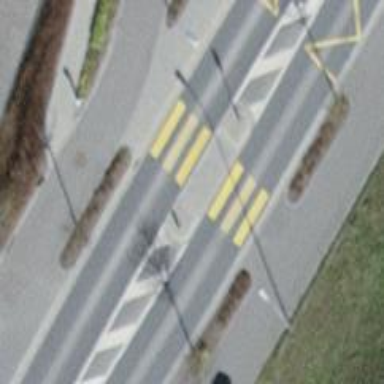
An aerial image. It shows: Uncontrolled crossing with central island on the road.